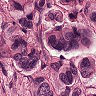
Metastatic tissue present: yes